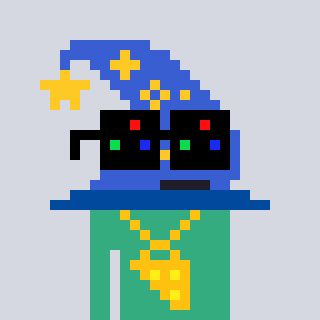
a pixel art character with square black sunglasses, a wizard hat-shaped head and a teal-colored body on a cool background